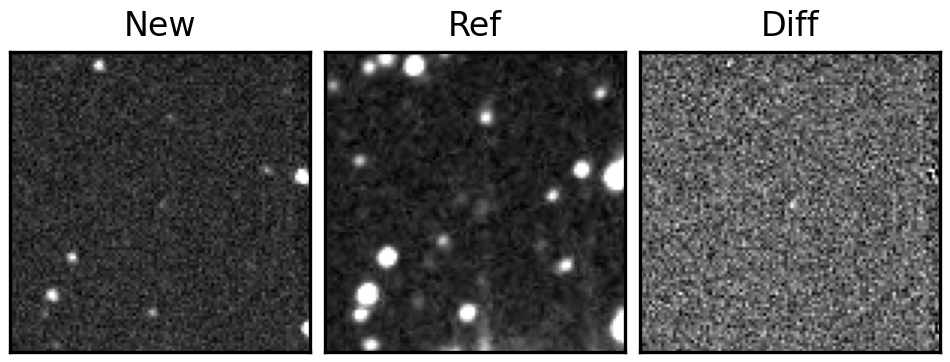
Label: real